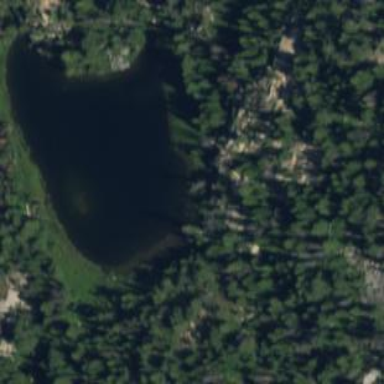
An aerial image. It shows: Serene lake.